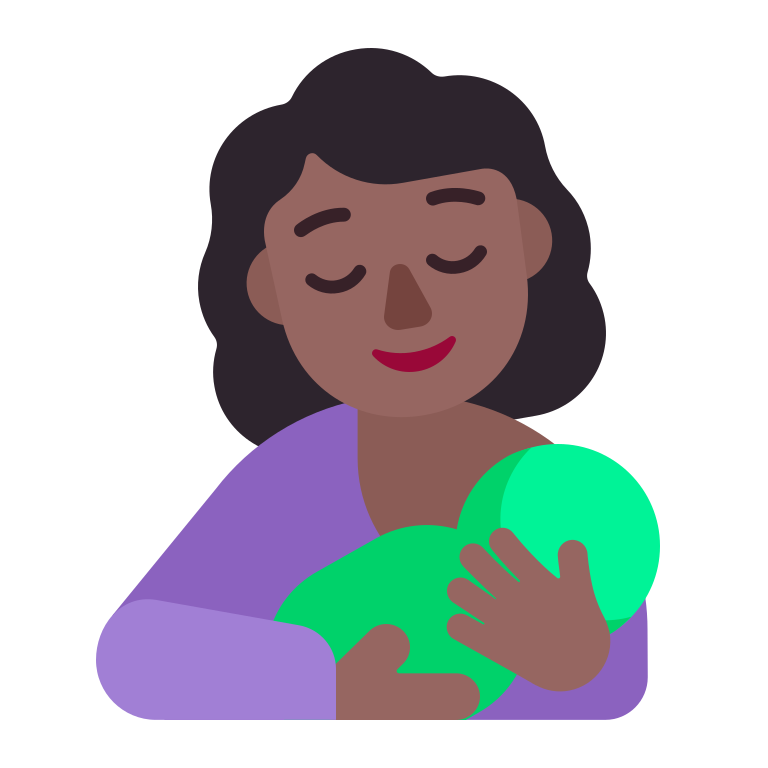
breast feeding flat  dark